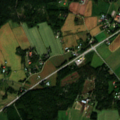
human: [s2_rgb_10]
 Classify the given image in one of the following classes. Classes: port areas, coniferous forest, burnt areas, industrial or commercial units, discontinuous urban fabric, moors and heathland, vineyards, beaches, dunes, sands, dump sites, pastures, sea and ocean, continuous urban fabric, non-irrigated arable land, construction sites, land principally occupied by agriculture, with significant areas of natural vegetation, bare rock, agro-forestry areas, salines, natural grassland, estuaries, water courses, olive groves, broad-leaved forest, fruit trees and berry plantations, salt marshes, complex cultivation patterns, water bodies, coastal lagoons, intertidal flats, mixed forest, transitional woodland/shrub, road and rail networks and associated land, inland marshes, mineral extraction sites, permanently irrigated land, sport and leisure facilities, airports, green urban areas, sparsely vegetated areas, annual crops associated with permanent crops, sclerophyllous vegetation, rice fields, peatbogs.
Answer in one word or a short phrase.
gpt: discontinuous urban fabric, non-irrigated arable land, land principally occupied by agriculture, with significant areas of natural vegetation, coniferous forest, mixed forest